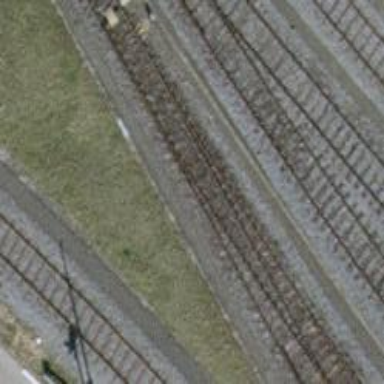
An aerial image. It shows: Railway switch.